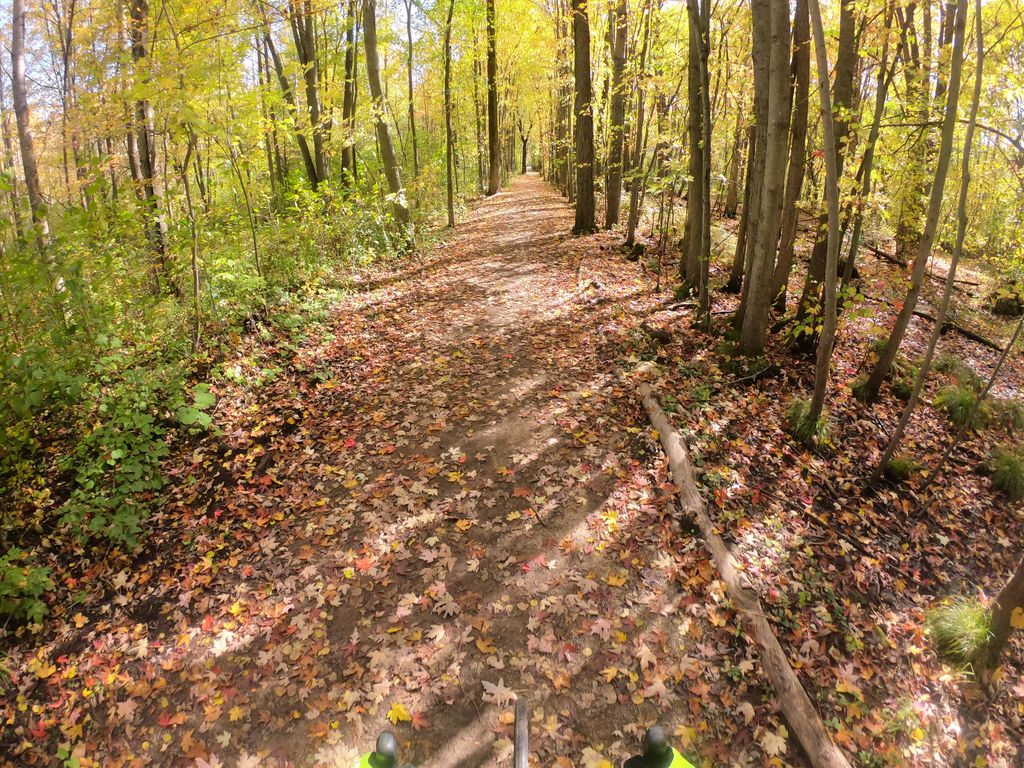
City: kitchener-waterloo